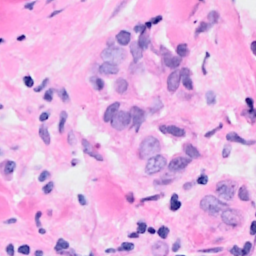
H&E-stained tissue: Breast